Question: I am creating an application that should support two languages, English, and Hebrew.
The problem is that Hebrew is Right-To-Left western language and English is Left-To-Right language, and LibGDX does not support RTL fonts.
I have created the bitmap for the font and everything works

But when I write in hebrew, it will write the words reversed. I have a solution for this when I write solely in hebrew, just reverse the words using a 'StringBuilder', but that's a cheap-fix. But what if I want to implemnet a chat, or character name?
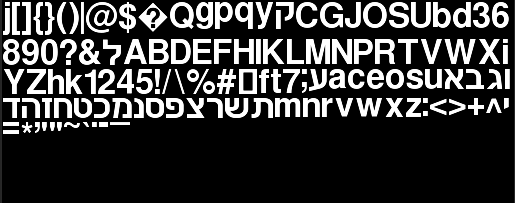
Answer: From what I can see the easiest solution is to use <URL> where there is recent provision to accomodate RTL
<URL>
From there it becomes increasingly difficult. There are quite a few questions about this issue (one example <URL> and fewer solutions.
You have the option of creating a library of glyphs of strings for commonly used words or expression, though this is a painstaking process to set up and there is an overhead in terms of time when using chat, as there is with your string reversal.
This discussion in the <URL>, which, although that is not Android, may be worth investigating for further development ideas.
On the positive side, there are an increasing number of recent developments in this front, so RTL and bidi formats should become increasingly easier for developers using libgdx.
Of interest is this support issue <URL> as there are breadcrumb trails of people with the same issue developing resources.